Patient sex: M
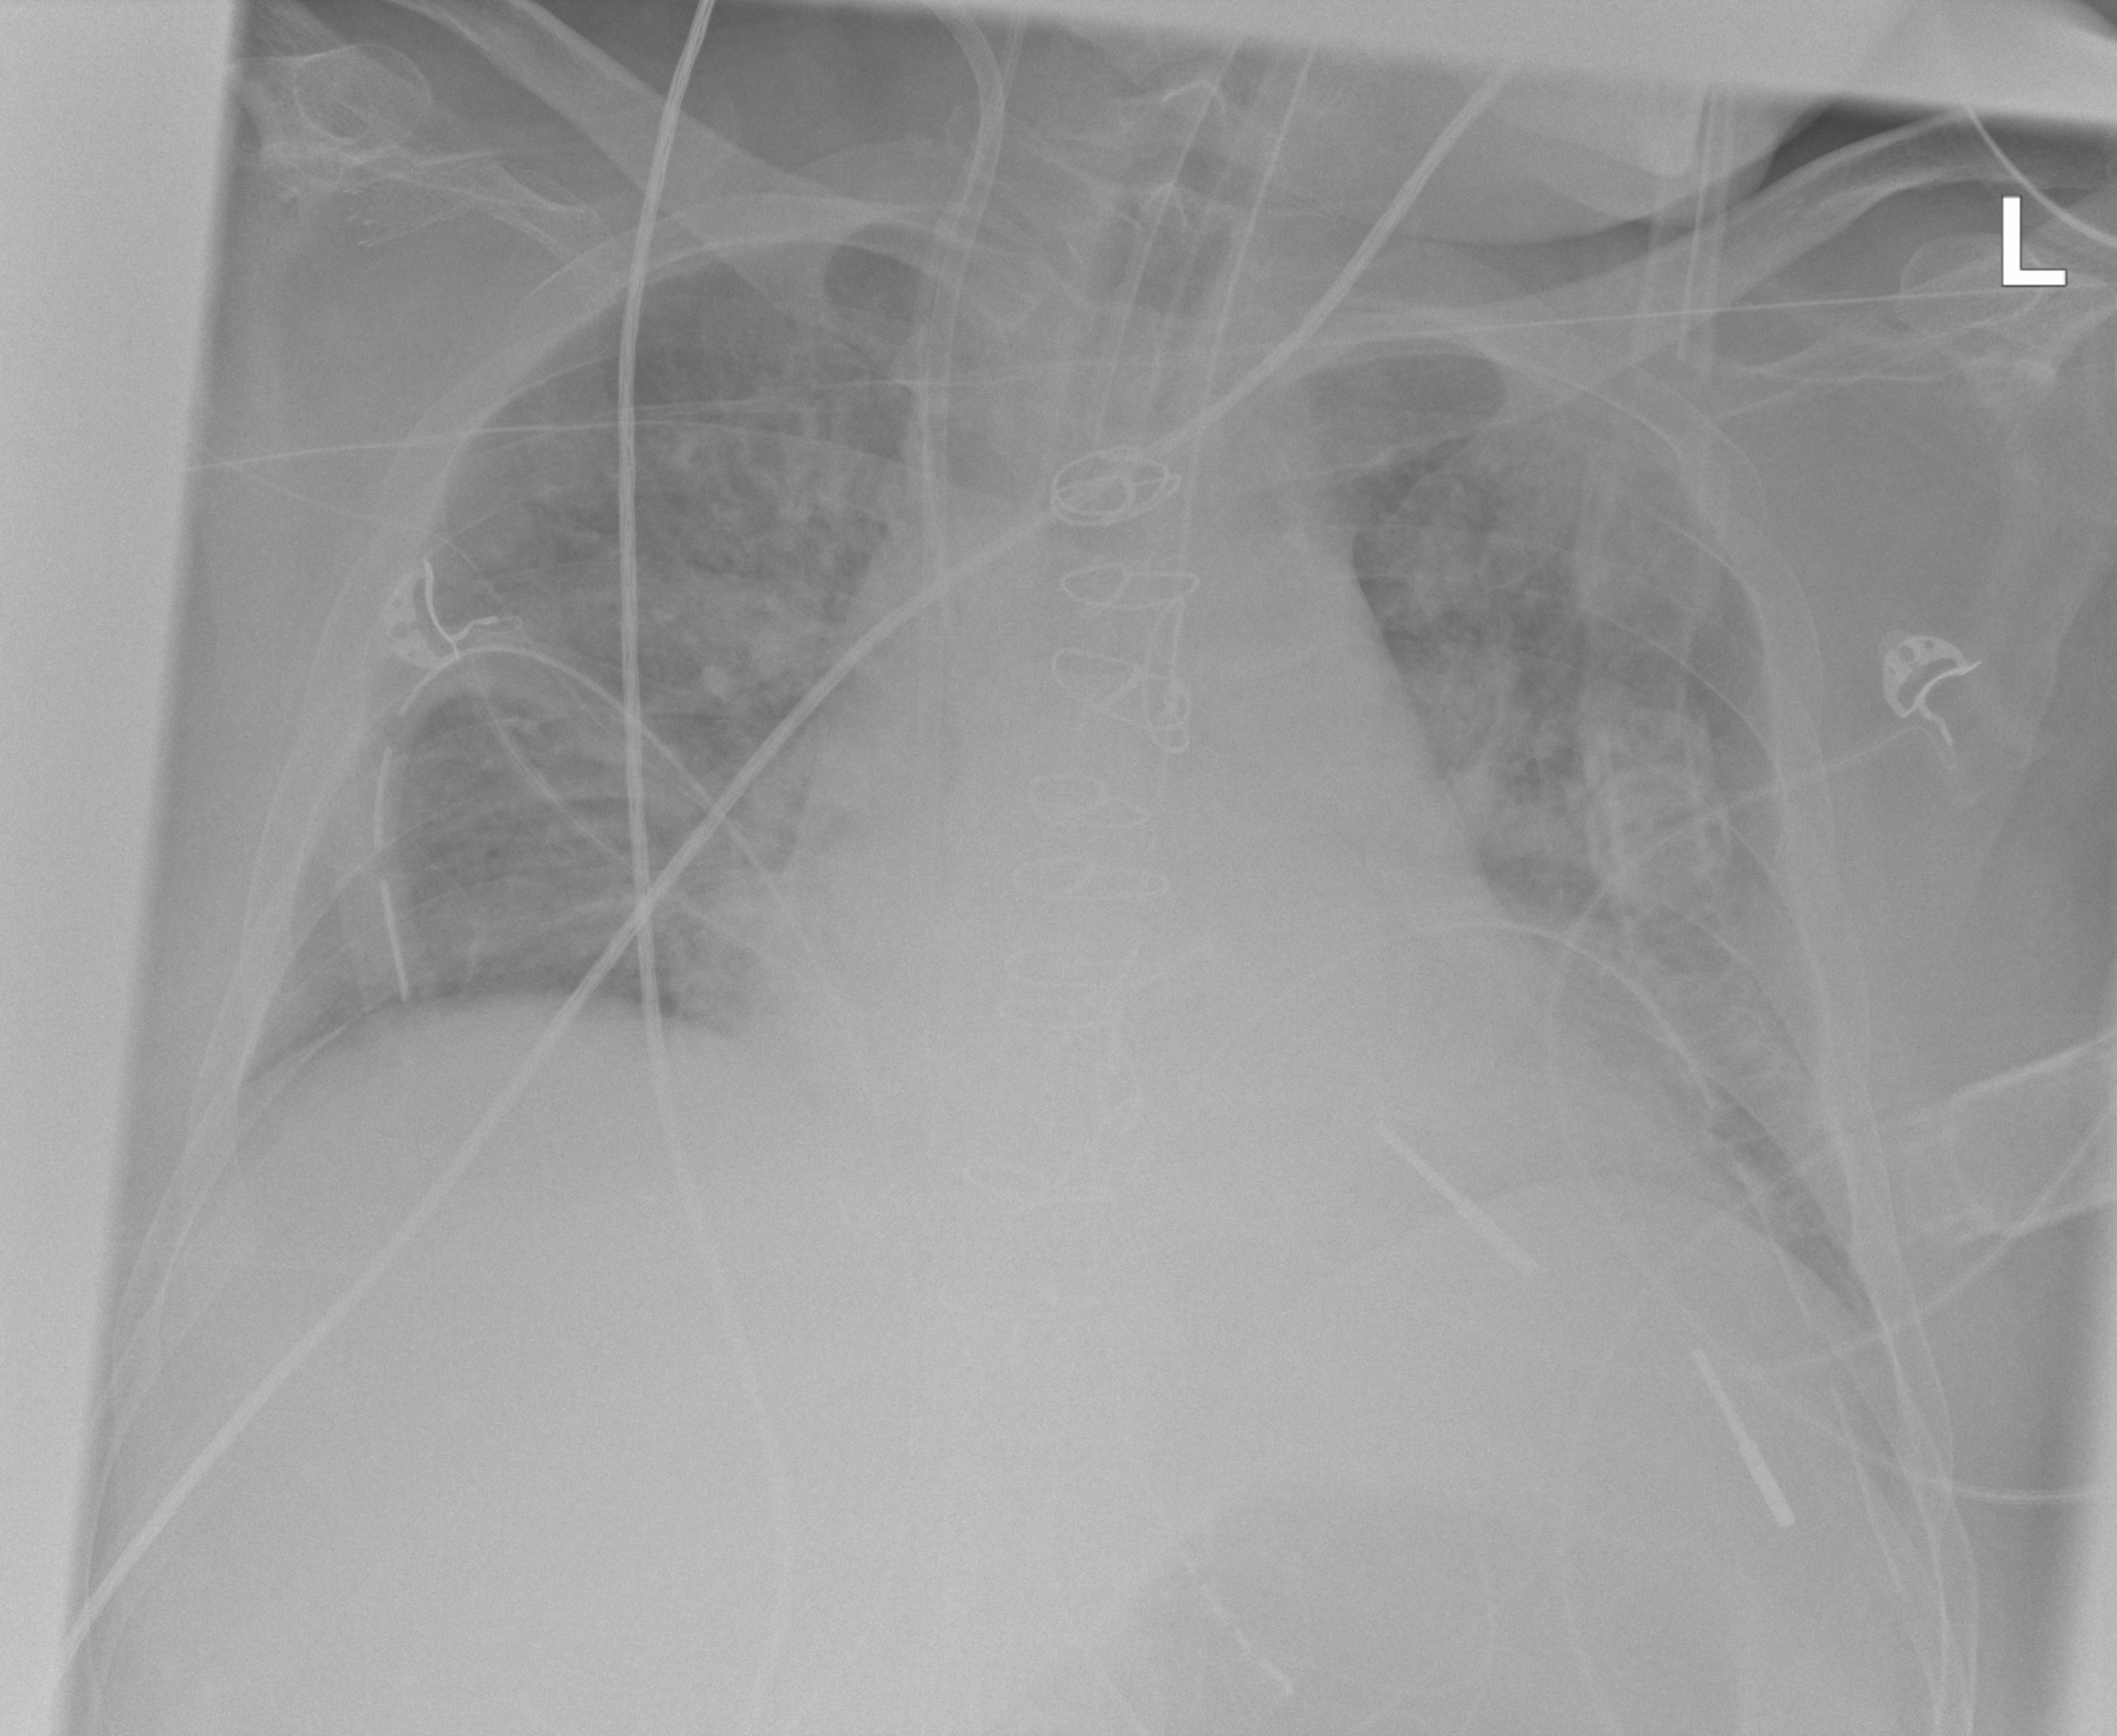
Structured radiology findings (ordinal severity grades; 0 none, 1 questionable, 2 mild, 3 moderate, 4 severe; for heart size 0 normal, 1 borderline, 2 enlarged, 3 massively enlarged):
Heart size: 2
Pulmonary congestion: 2
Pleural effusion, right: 0
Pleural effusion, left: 0
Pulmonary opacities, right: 2
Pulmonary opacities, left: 2
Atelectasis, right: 2
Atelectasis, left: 2